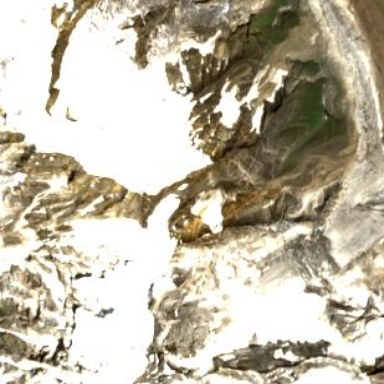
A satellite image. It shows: Majestic glacier in the distance.